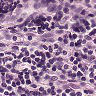
Metastatic tissue present: no